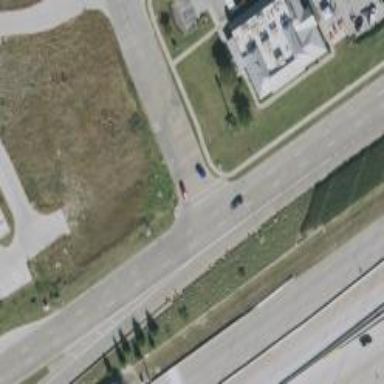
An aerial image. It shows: Secondary road with frontage road.